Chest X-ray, PA view. Patient: 61 years old, sex F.
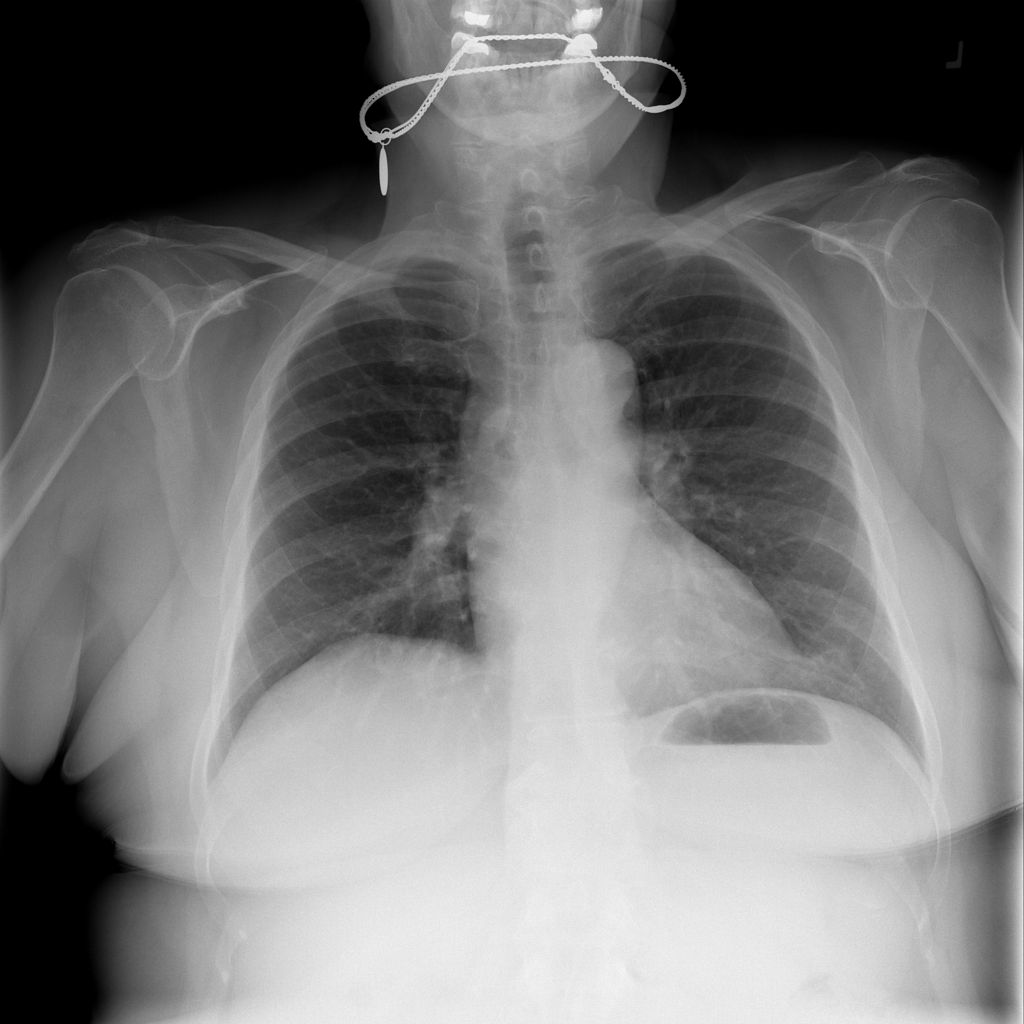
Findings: No Finding